Interaction volume radius: 10 \u00c5
Interaction volume height: 10 \u00c5
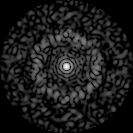
Disorder parameter: 0.8794